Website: walmart
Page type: billing-address
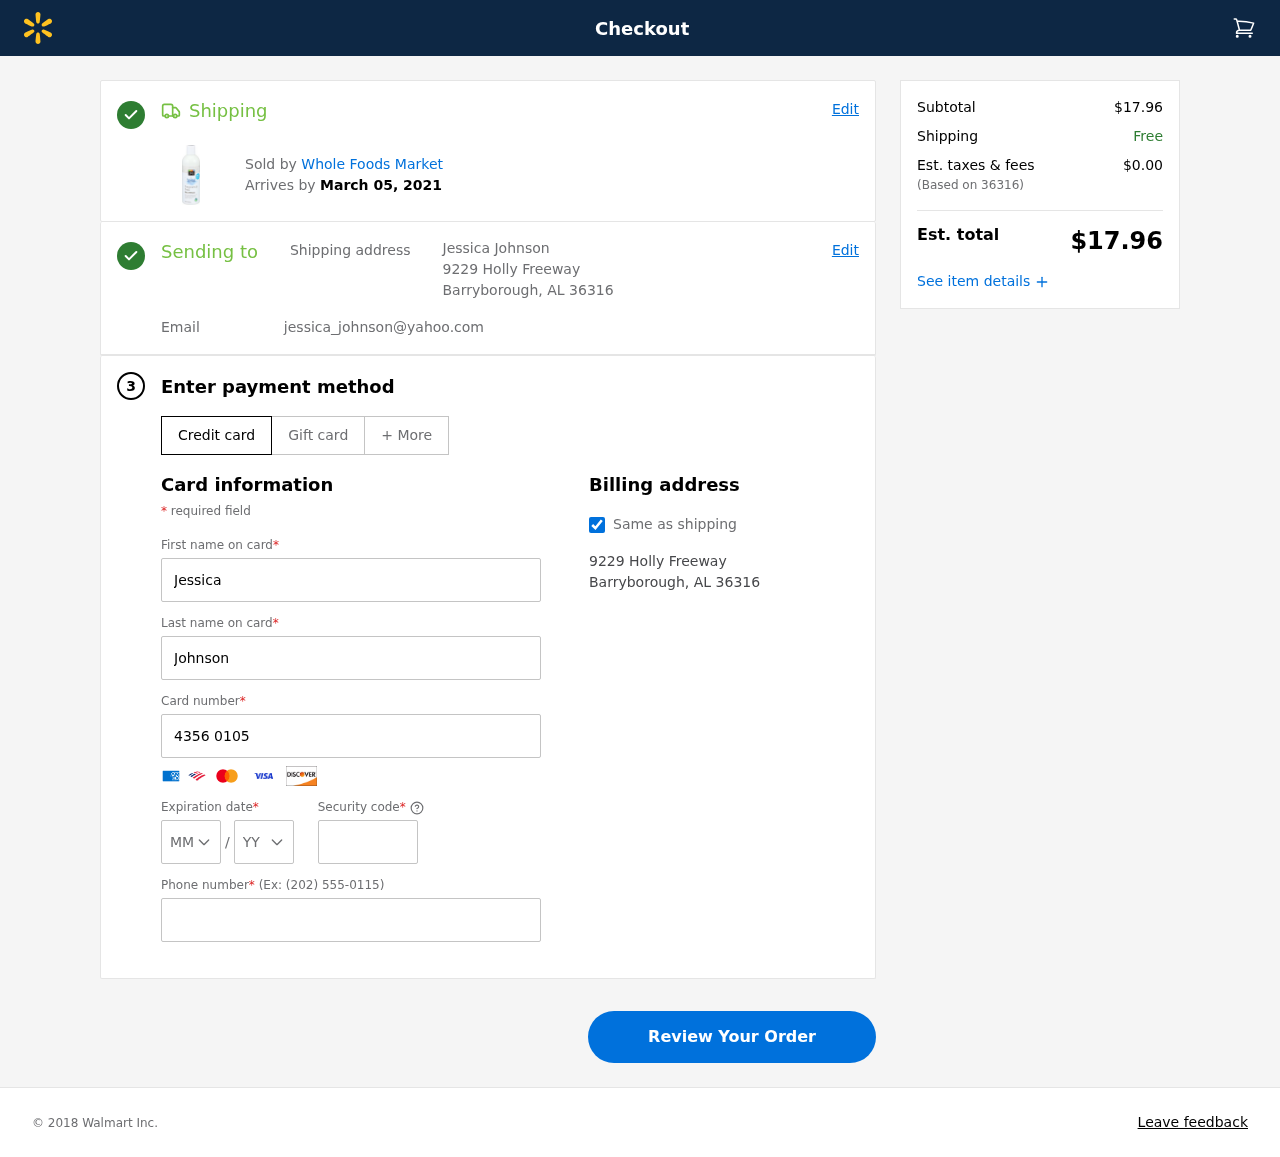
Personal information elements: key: PII_CARD_CVV
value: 452
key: PII_CARD_EXPIRY_MONTH
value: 06
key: PII_CARD_EXPIRY_YEAR
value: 28
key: PII_CARD_NUMBER
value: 4356 0105 0411 4167
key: PII_CITY_STATE_ZIP
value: Barryborough, AL 36316
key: PII_EMAIL
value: jessica_johnson@yahoo.com
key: PII_FIRSTNAME
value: Jessica
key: PII_FULLNAME
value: Jessica Johnson
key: PII_LASTNAME
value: Johnson
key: PII_PHONE
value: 8938847905
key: PII_POSTCODE
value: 36316
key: PII_STREET
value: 9229 Holly Freeway
Product elements: key: PRODUCT1_BRAND
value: Whole Foods Market
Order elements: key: ORDER_DELIVERY_DATE
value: March 05, 2021
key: ORDER_SUBTOTAL
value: $17.96
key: ORDER_TAX
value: $0.00
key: ORDER_TOTAL
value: $17.96